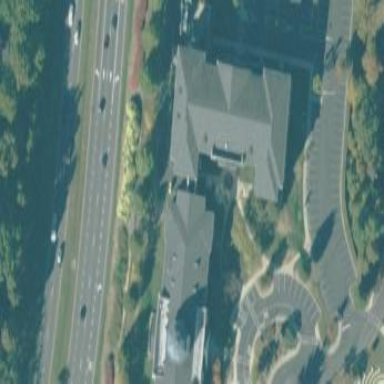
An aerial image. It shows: College building.